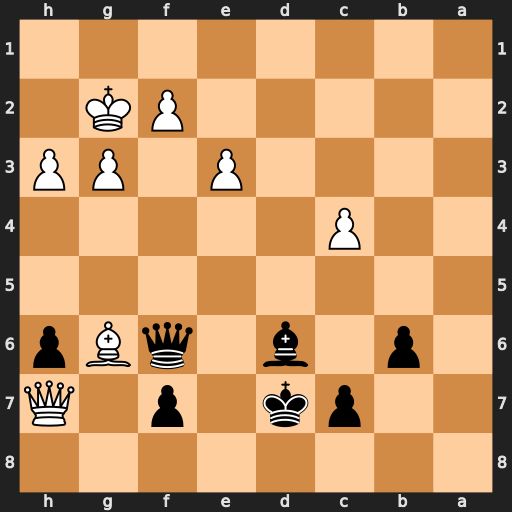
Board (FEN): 8/2pk1p1Q/1p1b1qBp/8/2P5/4P1PP/5PK1/8
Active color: b
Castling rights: -
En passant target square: -
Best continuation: Qxg6 Qxg6 fxg6